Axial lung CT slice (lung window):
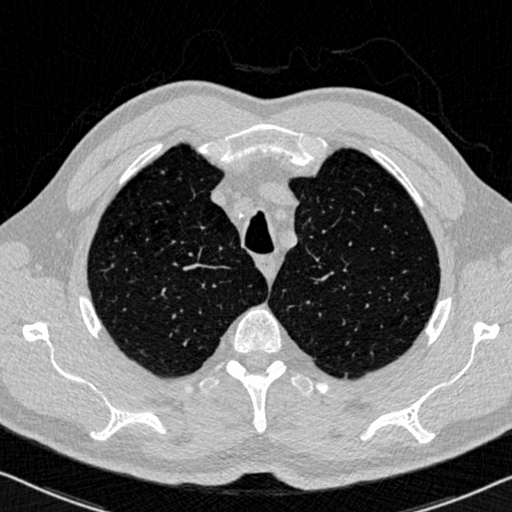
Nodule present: no